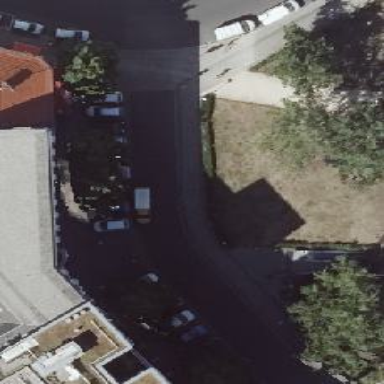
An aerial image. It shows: Residential road with asphalt surface and sidewalks on both sides. There is parking available on the left side of the street with sett surface.